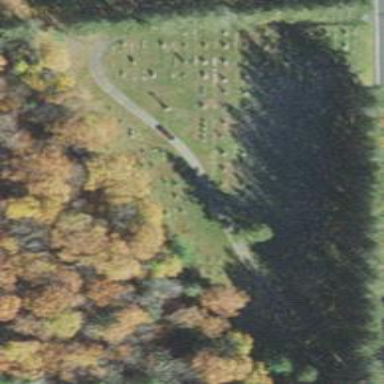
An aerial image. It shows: Cemetery.